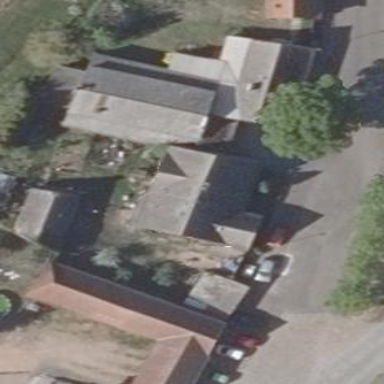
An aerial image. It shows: Residential building.